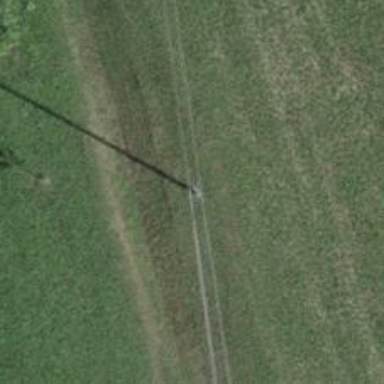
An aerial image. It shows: Utility pole in the area.